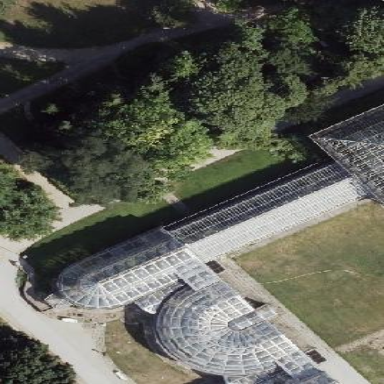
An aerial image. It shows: Greenhouse.